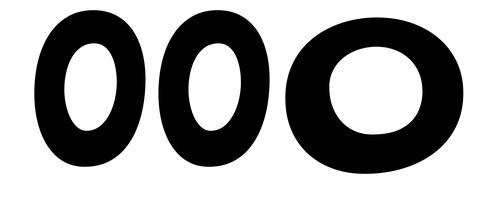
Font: Gluten_Medium